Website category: phone
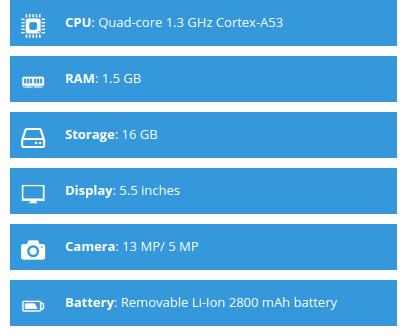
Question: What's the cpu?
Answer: Quad-core 1.3 GHz Cortex-A53

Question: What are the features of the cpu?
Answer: Quad-core 1.3 GHz Cortex-A53

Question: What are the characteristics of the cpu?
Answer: Quad-core 1.3 GHz Cortex-A53

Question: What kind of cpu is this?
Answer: Quad-core 1.3 GHz Cortex-A53

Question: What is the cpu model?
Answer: Quad-core 1.3 GHz Cortex-A53

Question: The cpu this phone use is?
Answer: Quad-core 1.3 GHz Cortex-A53

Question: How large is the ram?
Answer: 1.5 GB

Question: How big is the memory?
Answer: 1.5 GB

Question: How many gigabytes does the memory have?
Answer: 1.5 GB

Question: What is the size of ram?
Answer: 1.5 GB

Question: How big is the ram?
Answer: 1.5 GB

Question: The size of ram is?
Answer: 1.5 GB

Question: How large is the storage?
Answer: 16 GB

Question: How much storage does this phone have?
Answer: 16 GB

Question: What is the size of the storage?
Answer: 16 GB

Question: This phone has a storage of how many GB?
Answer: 16 GB

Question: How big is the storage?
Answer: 16 GB

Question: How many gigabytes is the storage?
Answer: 16 GB

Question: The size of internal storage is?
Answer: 16 GB

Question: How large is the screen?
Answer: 5.5 inches

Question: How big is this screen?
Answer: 5.5 inches

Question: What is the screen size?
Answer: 5.5 inches

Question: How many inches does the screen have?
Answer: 5.5 inches

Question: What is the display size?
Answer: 5.5 inches

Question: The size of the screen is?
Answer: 5.5 inches

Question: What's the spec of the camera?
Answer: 13 MP/ 5 MP

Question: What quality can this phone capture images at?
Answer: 13 MP/ 5 MP

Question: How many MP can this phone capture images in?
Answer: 13 MP/ 5 MP

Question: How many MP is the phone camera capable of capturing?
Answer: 13 MP/ 5 MP

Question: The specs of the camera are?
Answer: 13 MP/ 5 MP

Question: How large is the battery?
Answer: Removable Li-Ion 2800 mAh battery

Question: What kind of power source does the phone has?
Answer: Removable Li-Ion 2800 mAh battery

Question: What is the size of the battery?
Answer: Removable Li-Ion 2800 mAh battery

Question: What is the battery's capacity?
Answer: Removable Li-Ion 2800 mAh battery

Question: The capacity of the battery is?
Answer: Removable Li-Ion 2800 mAh battery